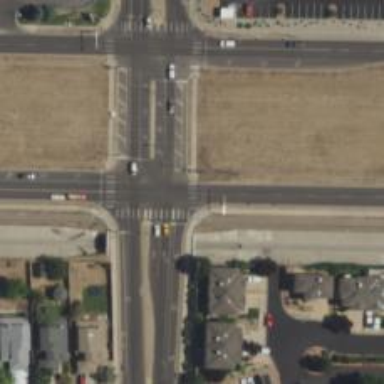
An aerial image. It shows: Footway crossing with uncontrolled zebra markings.